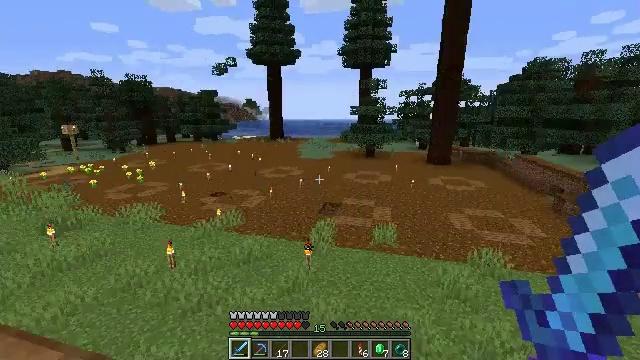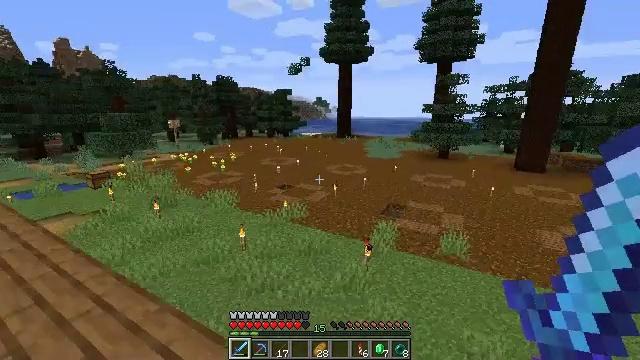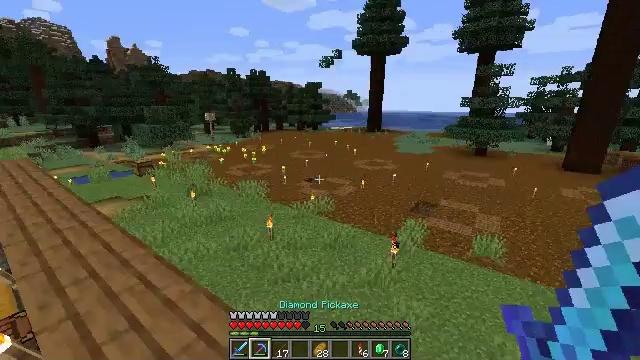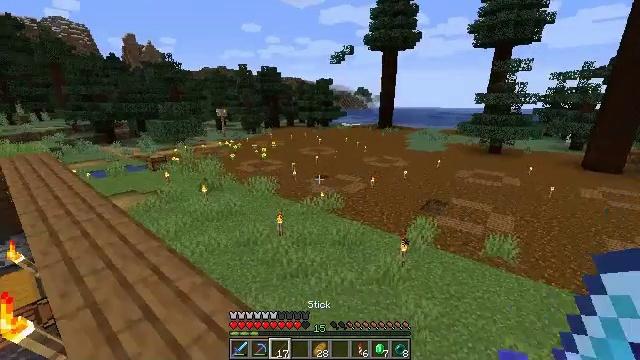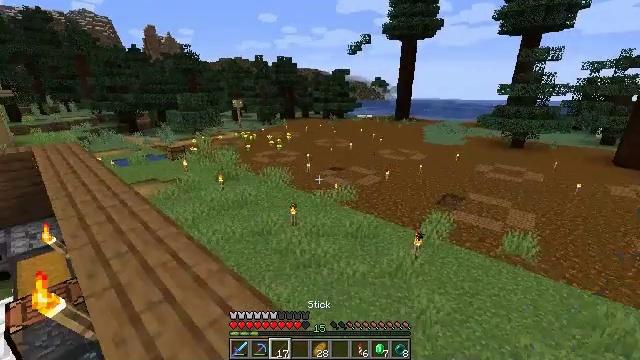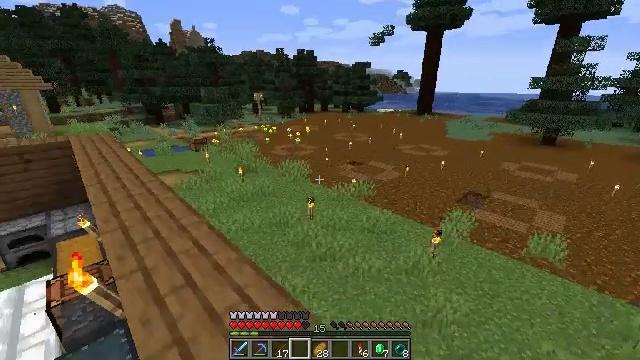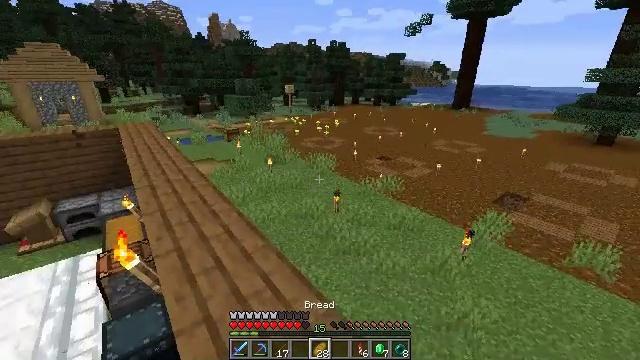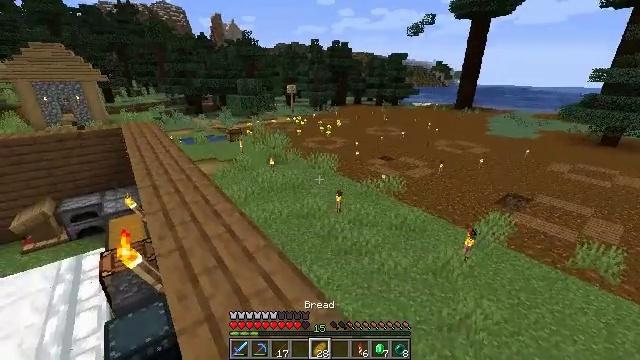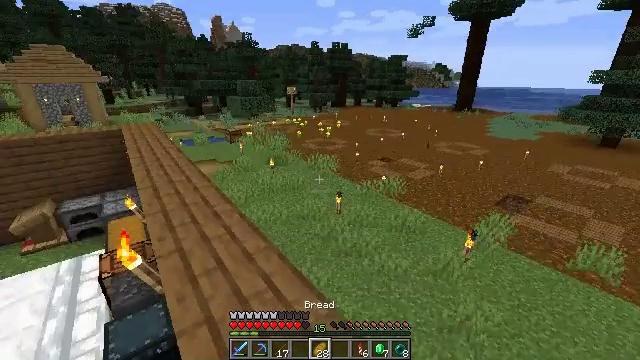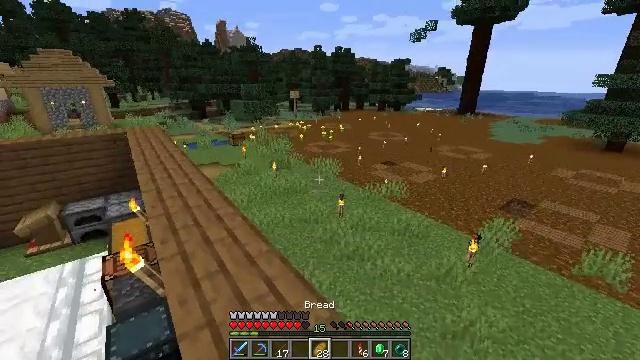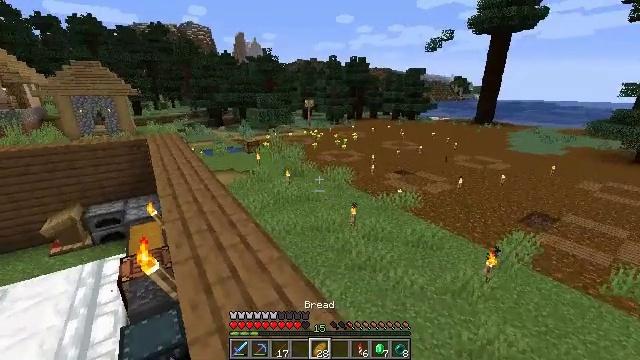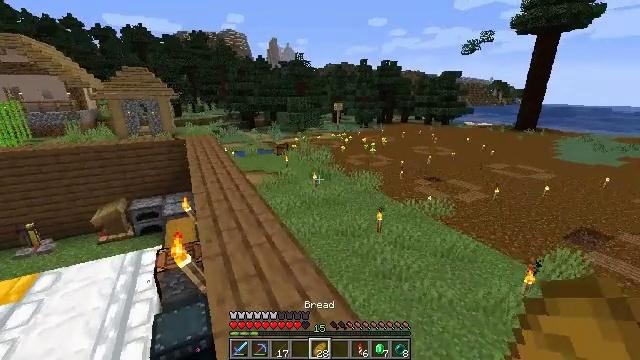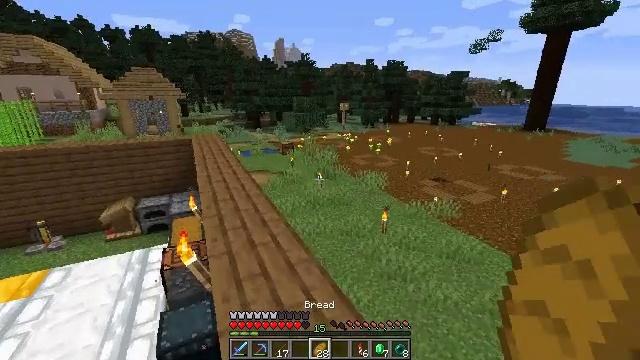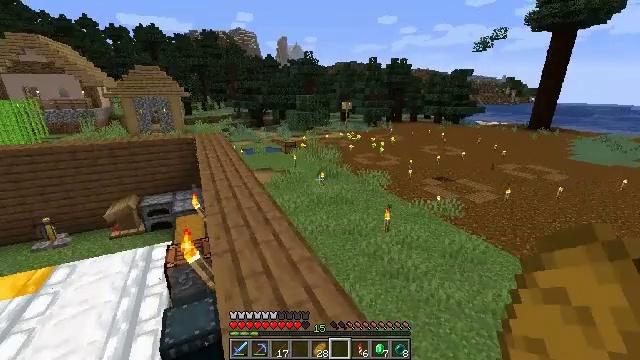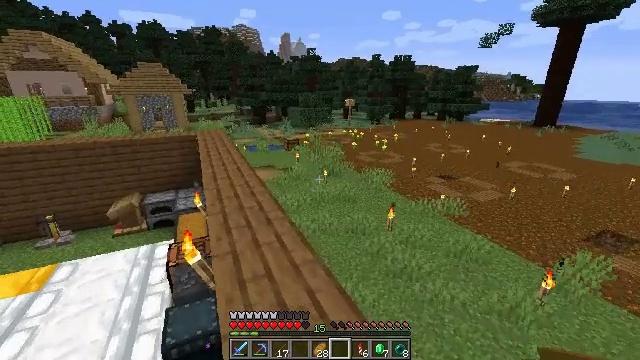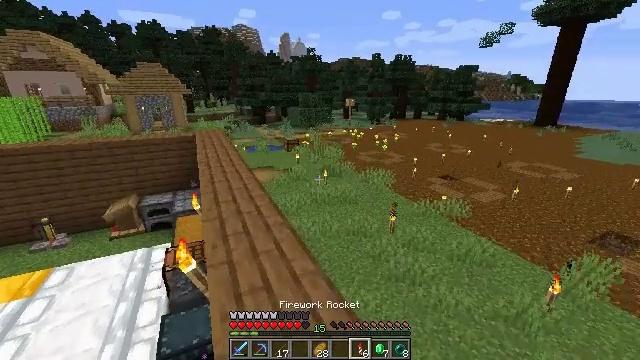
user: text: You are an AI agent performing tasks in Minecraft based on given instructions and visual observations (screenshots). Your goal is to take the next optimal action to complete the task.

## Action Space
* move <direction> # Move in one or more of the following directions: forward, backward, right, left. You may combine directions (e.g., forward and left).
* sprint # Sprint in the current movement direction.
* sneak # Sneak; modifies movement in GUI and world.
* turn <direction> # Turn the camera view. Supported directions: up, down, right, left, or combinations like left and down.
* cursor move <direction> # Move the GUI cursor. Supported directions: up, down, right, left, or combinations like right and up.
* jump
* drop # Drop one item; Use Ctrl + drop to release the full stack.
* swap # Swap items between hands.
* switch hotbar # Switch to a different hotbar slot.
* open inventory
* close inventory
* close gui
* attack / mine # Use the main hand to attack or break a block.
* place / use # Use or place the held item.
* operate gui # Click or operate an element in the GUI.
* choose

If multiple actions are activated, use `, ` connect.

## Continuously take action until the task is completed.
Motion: motion action
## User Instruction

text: Break the spruce leaves to clear the area.
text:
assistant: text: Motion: turn left
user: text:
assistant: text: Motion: turn left and down
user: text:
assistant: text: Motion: turn left
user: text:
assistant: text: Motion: turn left and down
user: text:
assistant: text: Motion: turn left and down
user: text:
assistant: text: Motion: turn left and down
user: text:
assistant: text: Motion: no_op
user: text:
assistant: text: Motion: no_op
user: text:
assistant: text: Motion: no_op
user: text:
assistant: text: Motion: turn left and up
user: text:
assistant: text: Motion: turn left
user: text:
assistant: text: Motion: turn left
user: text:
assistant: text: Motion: no_op
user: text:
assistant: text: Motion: move forward
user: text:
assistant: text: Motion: move forward
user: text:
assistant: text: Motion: move forward
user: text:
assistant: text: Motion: move forward
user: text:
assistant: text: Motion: no_op
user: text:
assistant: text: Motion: no_op
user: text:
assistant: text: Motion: no_op
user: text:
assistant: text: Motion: turn left
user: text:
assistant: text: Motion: turn left
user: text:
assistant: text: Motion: turn left and up
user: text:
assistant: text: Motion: turn left and up
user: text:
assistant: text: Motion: turn left
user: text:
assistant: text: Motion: turn left
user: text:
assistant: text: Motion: no_op
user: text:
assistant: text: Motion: no_op
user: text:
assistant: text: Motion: no_op
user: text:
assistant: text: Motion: move forward